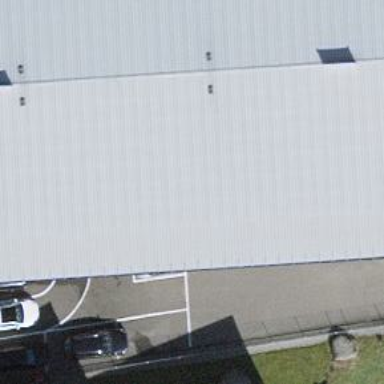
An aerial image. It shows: Industrial building.